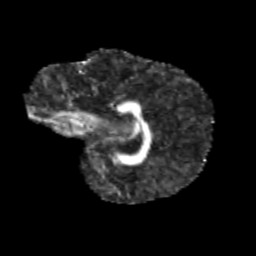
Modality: FA
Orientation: sagittal
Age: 10
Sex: male
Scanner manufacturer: siemens
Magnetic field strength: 3 T
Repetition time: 3.8 s
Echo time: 0.07 s